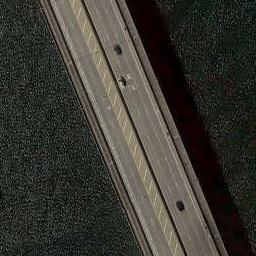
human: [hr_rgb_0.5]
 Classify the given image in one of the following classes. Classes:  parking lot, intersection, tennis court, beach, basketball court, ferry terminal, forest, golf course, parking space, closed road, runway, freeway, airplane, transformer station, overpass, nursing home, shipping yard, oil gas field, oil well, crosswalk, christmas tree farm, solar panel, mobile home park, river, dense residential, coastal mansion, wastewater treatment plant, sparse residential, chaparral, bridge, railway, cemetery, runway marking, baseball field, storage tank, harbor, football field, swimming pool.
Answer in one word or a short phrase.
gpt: bridge